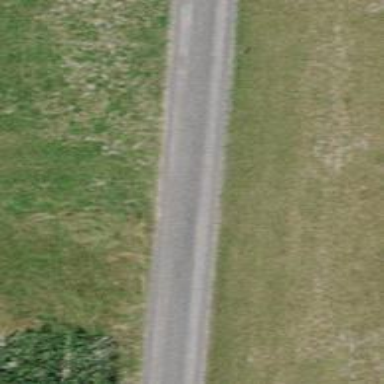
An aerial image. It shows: Gravel track with grade2 tracktype.